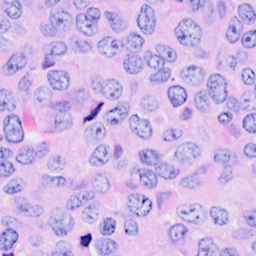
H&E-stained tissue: Breast